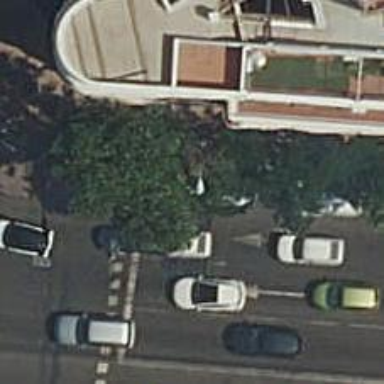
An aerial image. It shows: Taxi stand.